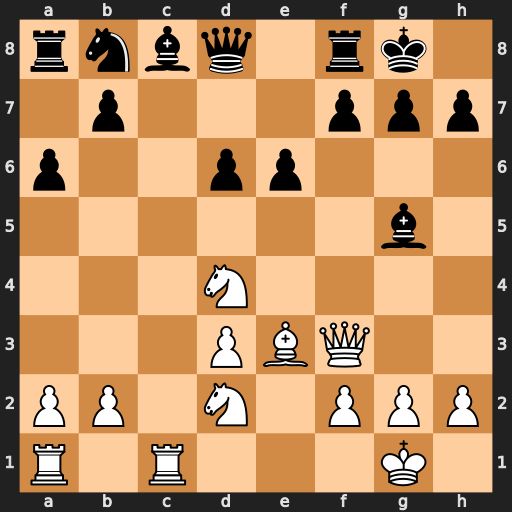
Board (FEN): rnbq1rk1/1p3ppp/p2pp3/6b1/3N4/3PBQ2/PP1N1PPP/R1R3K1
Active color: w
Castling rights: -
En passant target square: -
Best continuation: Rxc8 Qxc8 Bxg5